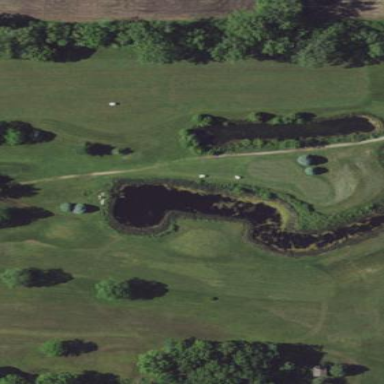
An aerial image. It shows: Pond serving as water hazard on golf course.